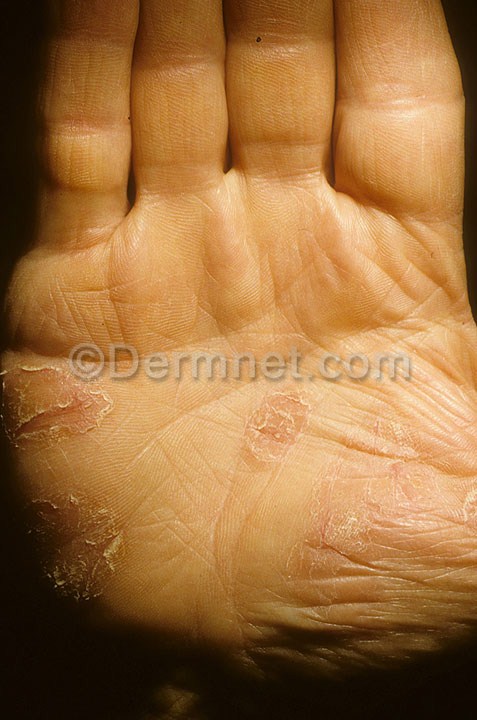
Disease: Eczema Photos